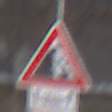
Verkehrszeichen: SteinschlagLinks
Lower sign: LaengeEinerStrecke2
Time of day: MorningAfternoon
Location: Outdoor (Special)
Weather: Clear
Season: Winter
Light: Natural